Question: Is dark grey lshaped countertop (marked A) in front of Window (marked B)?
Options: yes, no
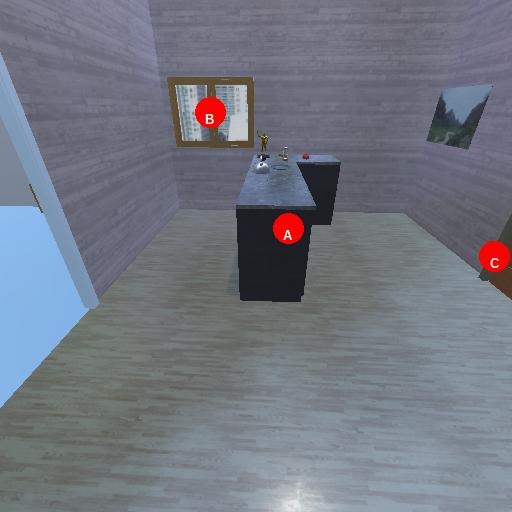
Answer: yes